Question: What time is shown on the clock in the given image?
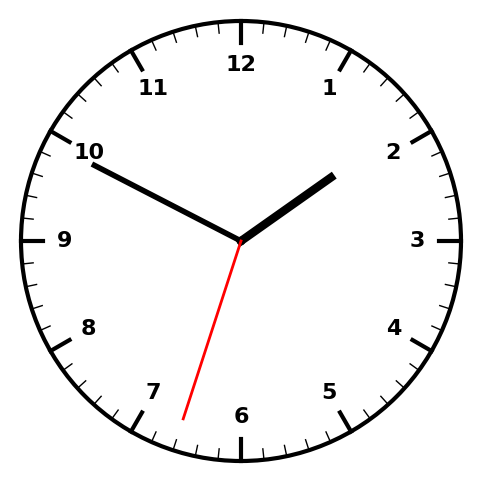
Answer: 01:49:33